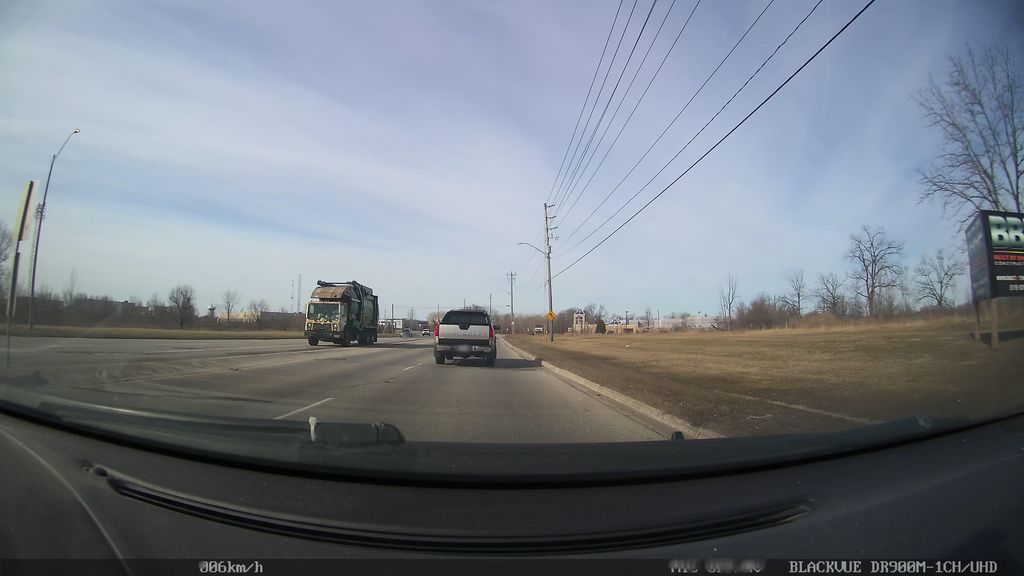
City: kitchener-waterloo